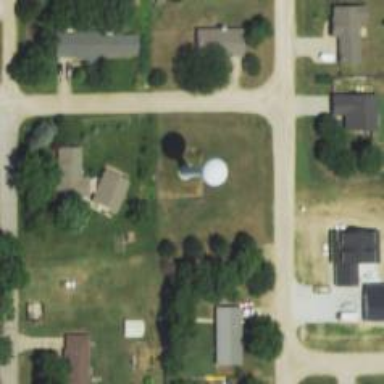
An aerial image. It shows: Water tower that is man-made.